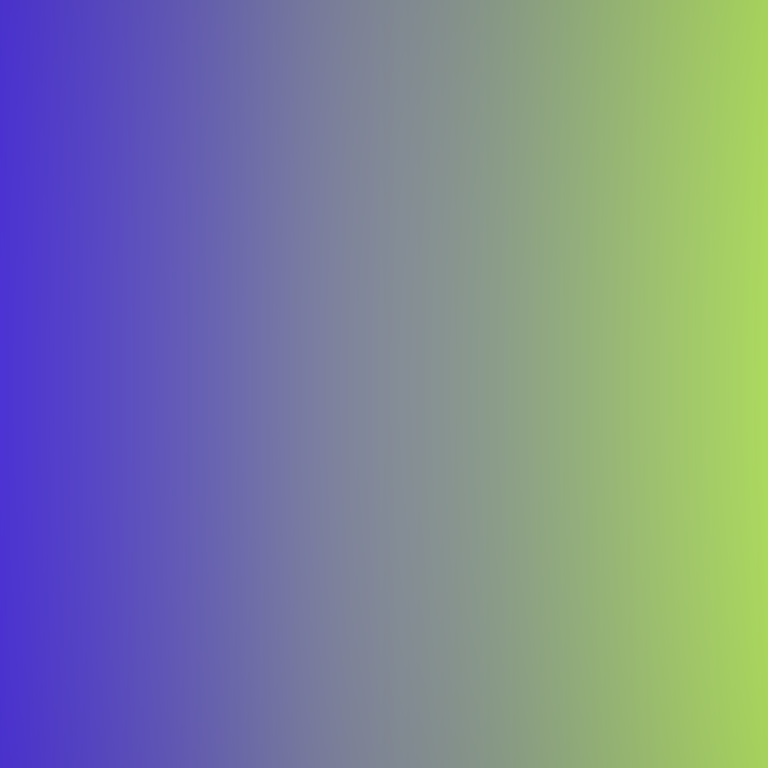
Abstract light effect, smooth gradient from deep blue to bright green, calm atmosphere, soft glow, no room, no furniture, no objects.